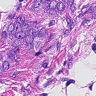
Metastatic tissue present: yes